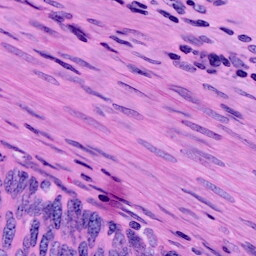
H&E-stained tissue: Cervix